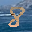
Label: 8